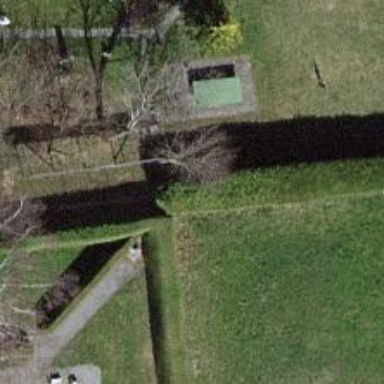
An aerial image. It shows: Hedge barrier.